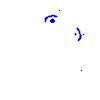
Particle: electron